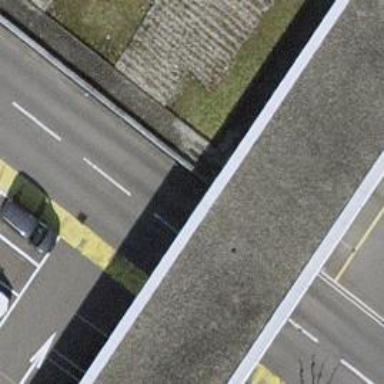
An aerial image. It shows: Service road tunnel that serves as building passage.